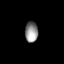
Tissue: lung
Cell type: T cells
Senescence score: 0.5953
Nuclear area (px): 258
Mean DAPI intensity: 143.496